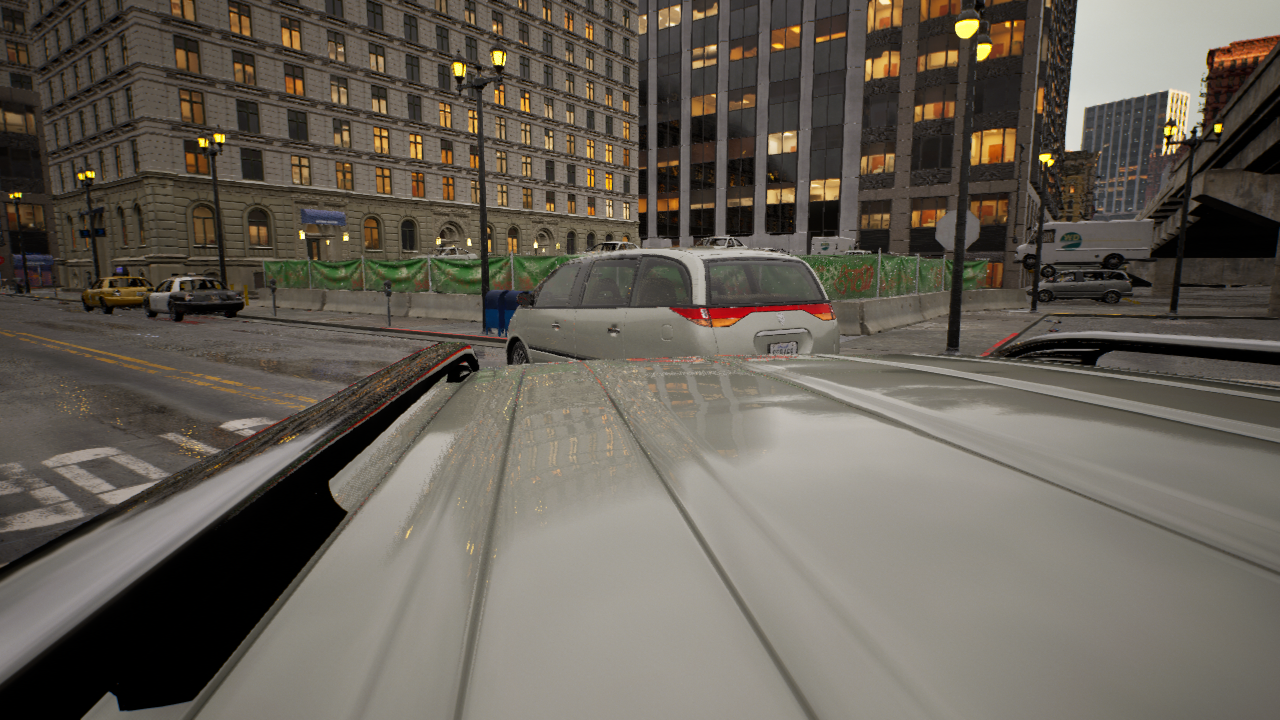
Venue: intersection
Lighting: golden hour
Vehicle rig: minivan